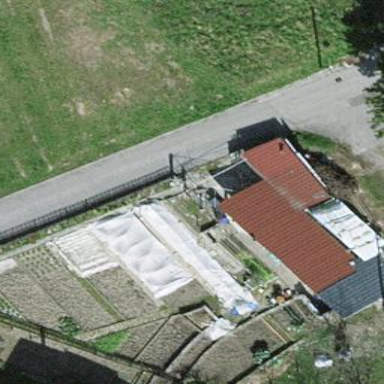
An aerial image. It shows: Shed building.